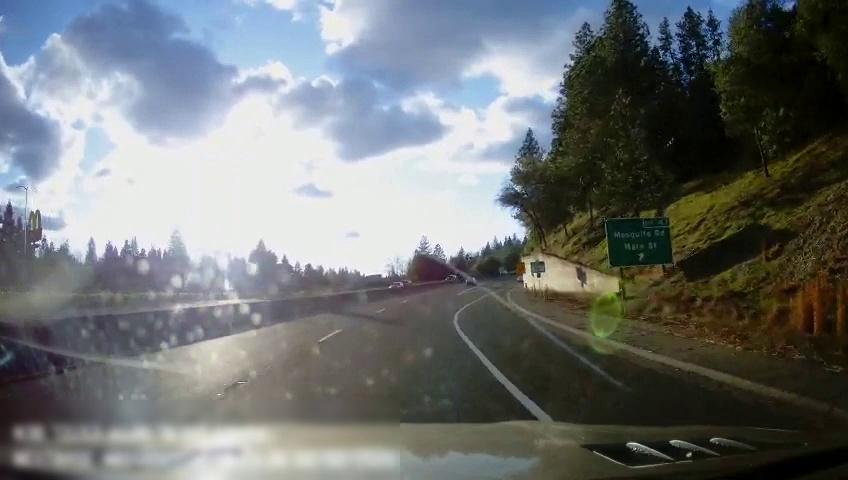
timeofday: Day
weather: Sunny
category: Drivable Space
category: Drivable Space
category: Vehicles | SUV
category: Vehicles | Car
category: Vehicles | Car
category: Vehicles | Car
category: Lanes | Alternate Lane
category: Lanes | Current Lane
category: Lanes | Alternate Lane
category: Lanes | Alternate Lane
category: Lanes | Alternate Lane
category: Traffic | Signs
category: Traffic | Signs